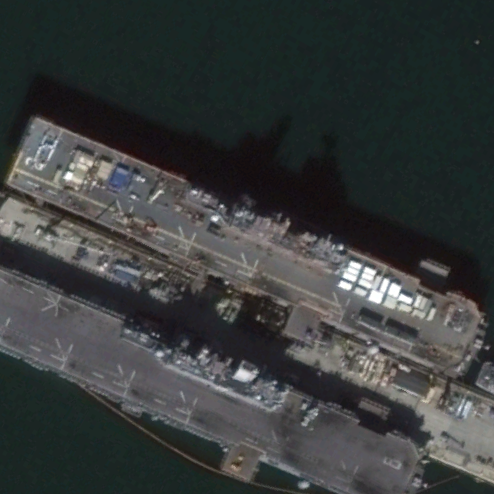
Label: assault